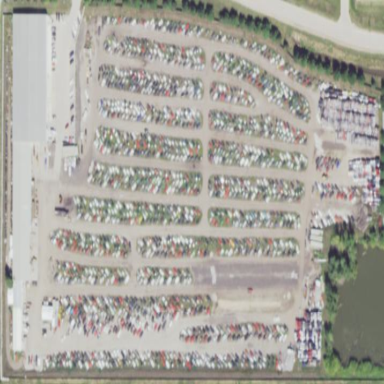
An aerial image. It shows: Scrap yard situated in industrial area.